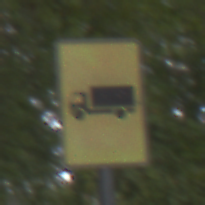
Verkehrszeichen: KFZZulaessigeGesamtmasse3Komma5TOhnePfeilsymbol
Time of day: MorningAfternoon
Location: Outdoor (Urban)
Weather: Overcast
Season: NotSpecified
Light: Natural